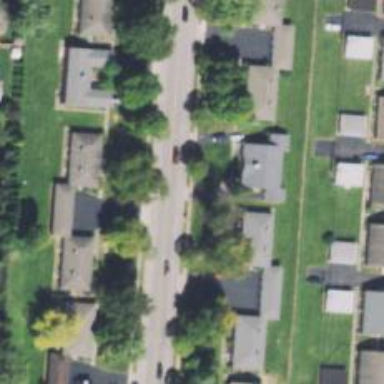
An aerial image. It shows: Residential driveway used as service road.